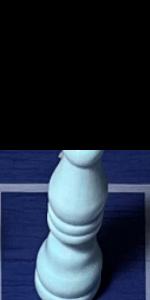
Label: Bishop_White